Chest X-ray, PA view. Patient: 56 years old, sex M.
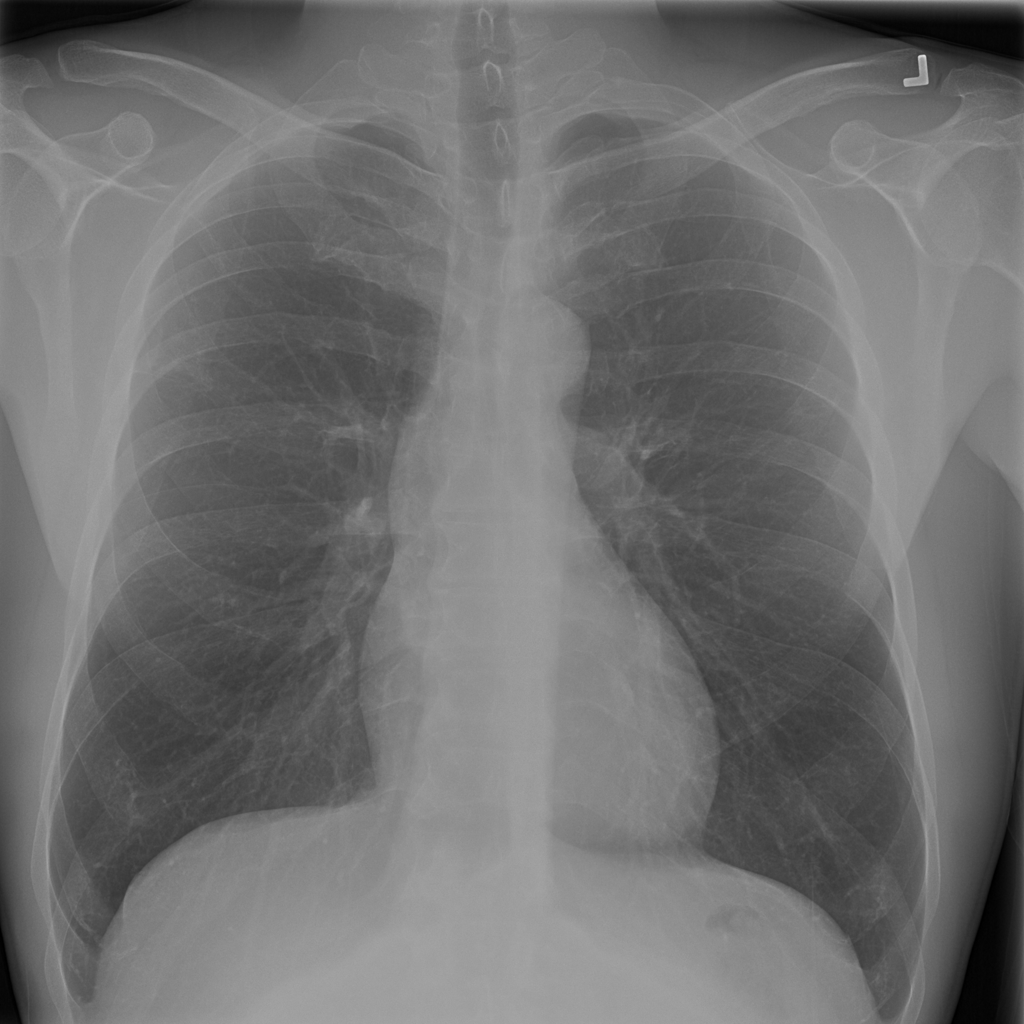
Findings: No Finding